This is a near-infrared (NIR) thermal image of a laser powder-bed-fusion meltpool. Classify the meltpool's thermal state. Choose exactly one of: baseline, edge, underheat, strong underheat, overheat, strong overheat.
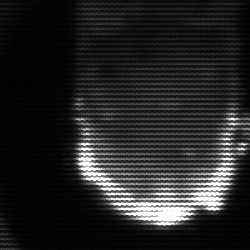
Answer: baseline